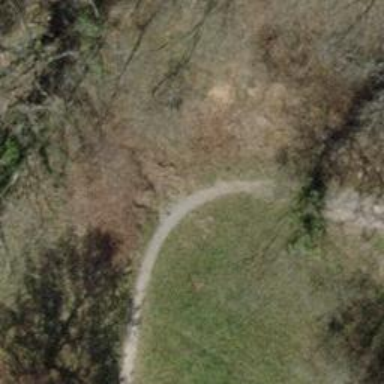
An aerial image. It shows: Compacted path road.